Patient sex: M
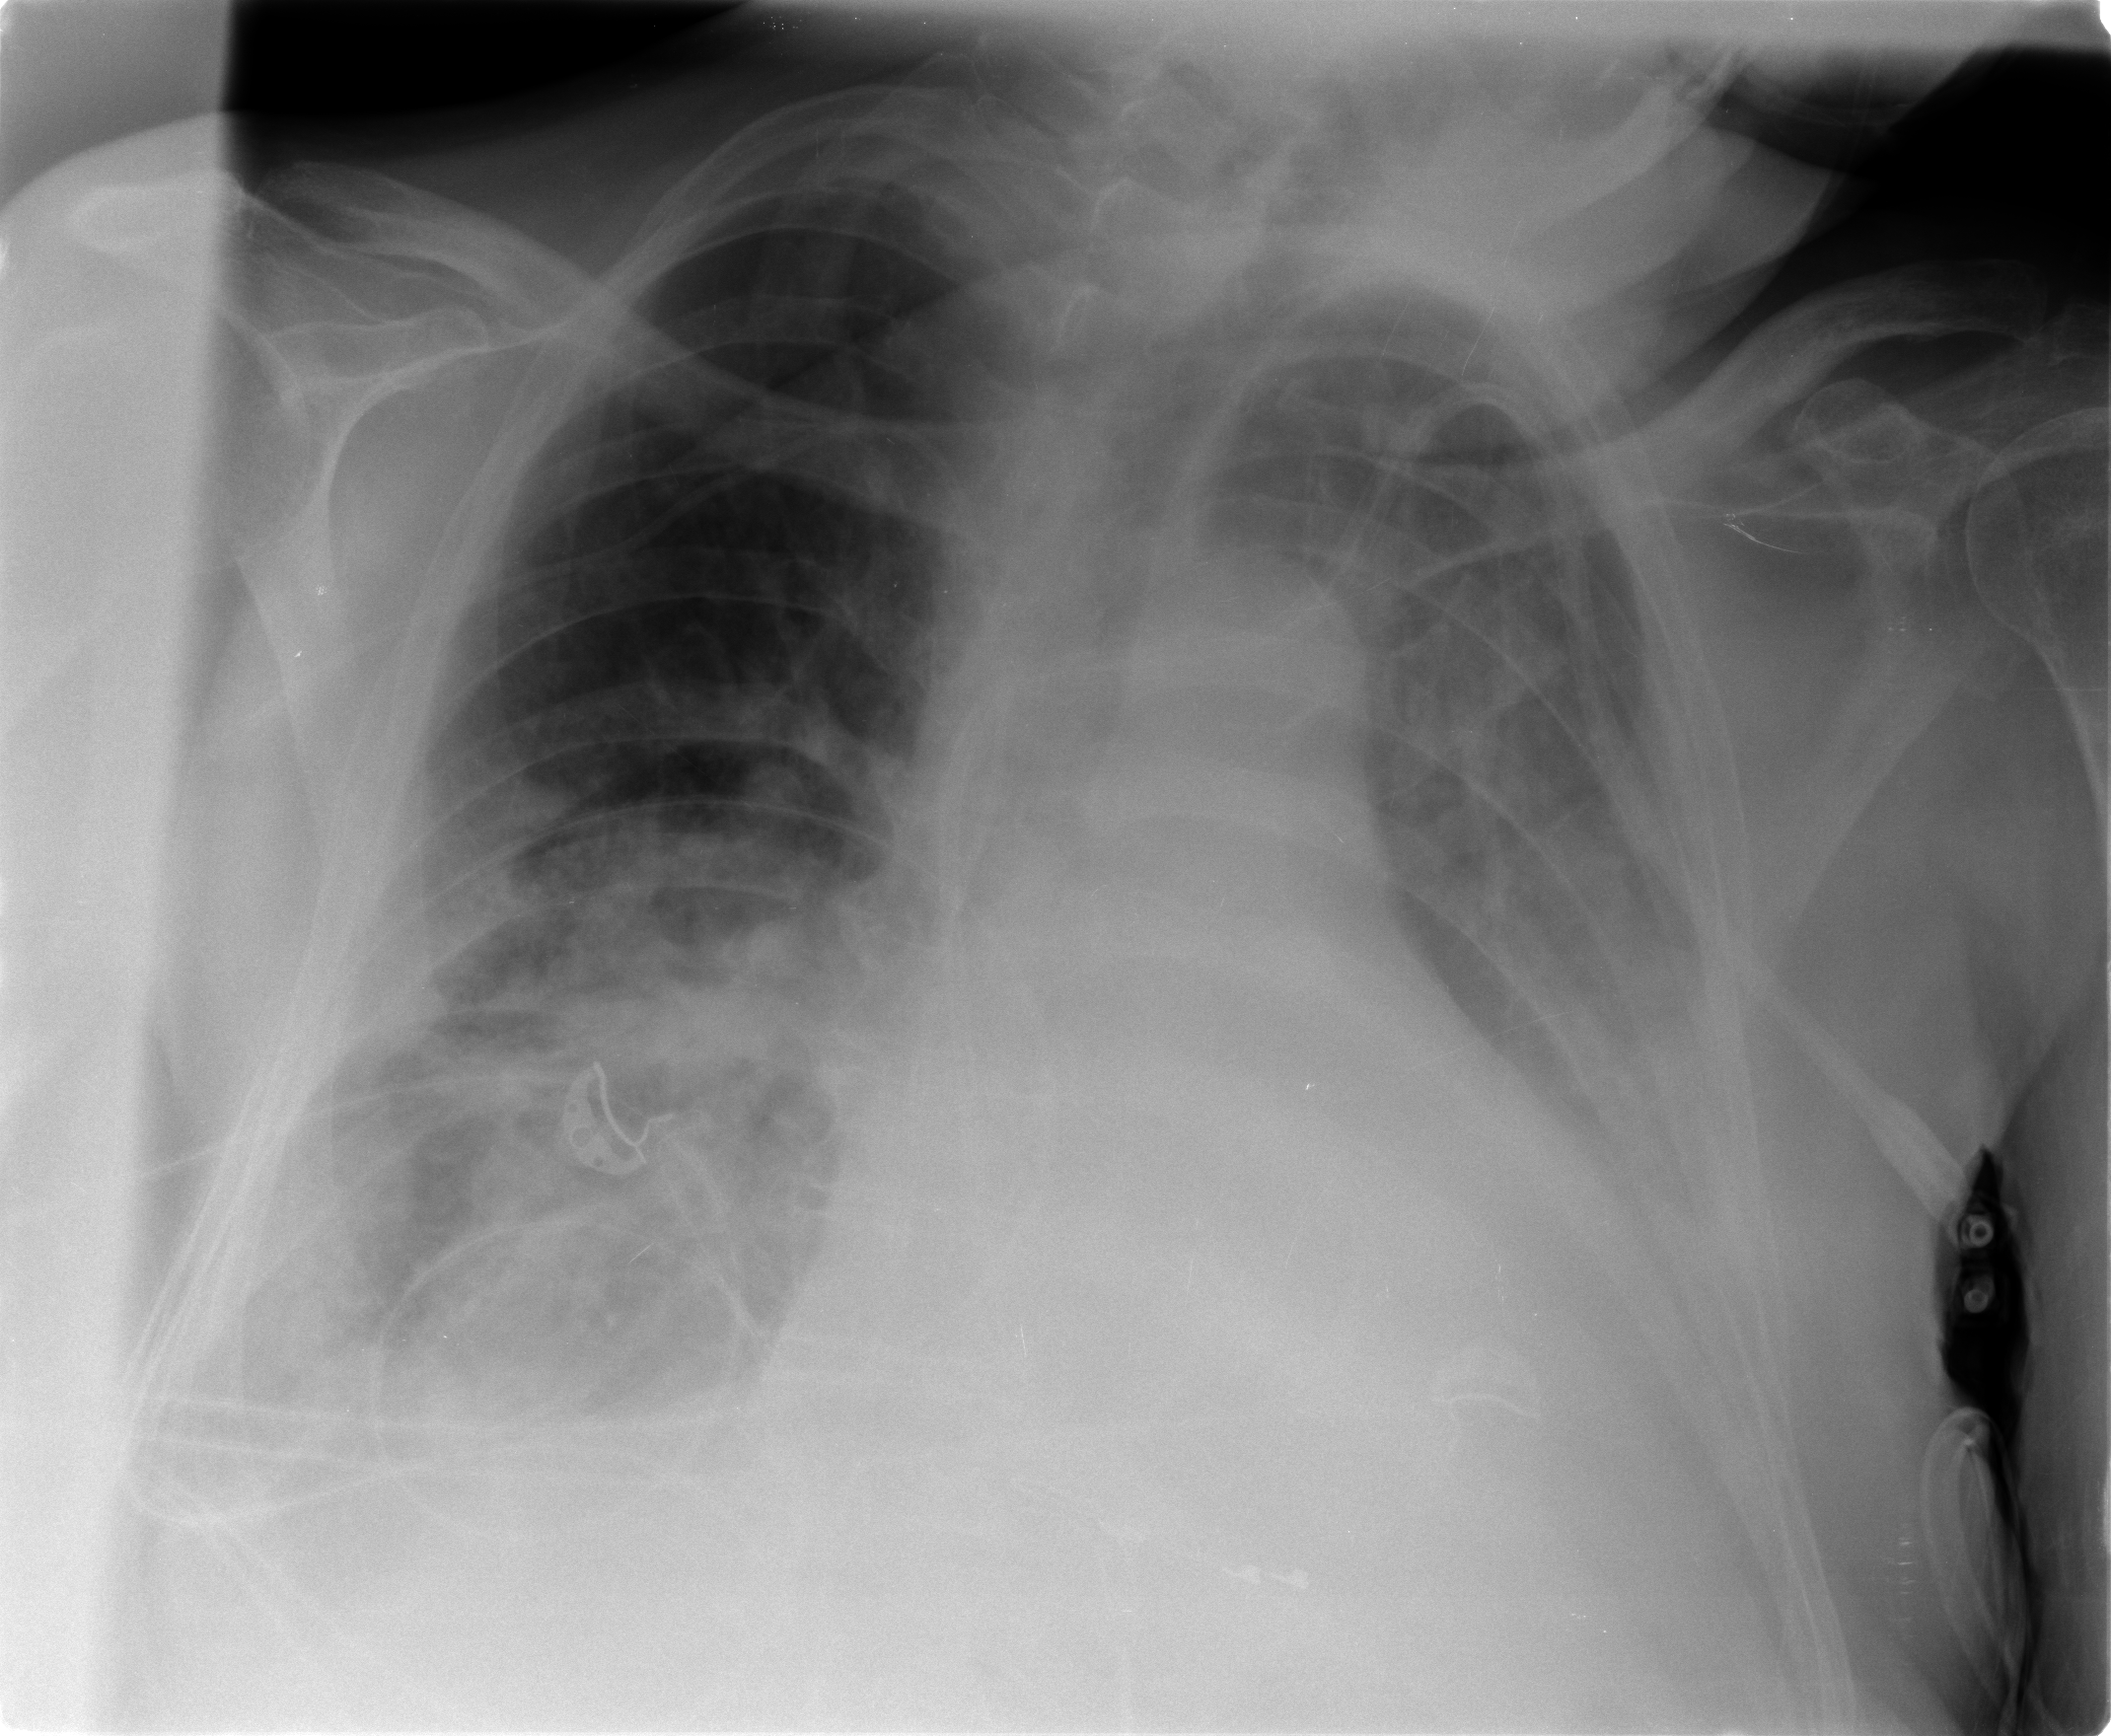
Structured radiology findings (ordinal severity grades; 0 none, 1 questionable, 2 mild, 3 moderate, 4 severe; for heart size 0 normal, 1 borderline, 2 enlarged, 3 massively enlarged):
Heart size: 2
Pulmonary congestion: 2
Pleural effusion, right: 2
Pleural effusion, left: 2
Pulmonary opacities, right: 3
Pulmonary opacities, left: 2
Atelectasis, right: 3
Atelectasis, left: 2